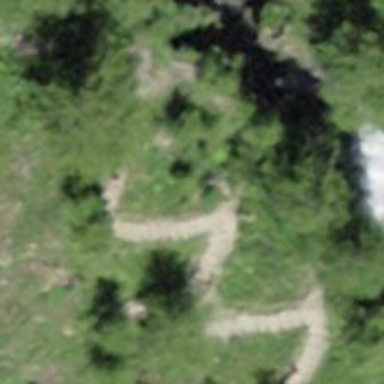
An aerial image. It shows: Road with steps.